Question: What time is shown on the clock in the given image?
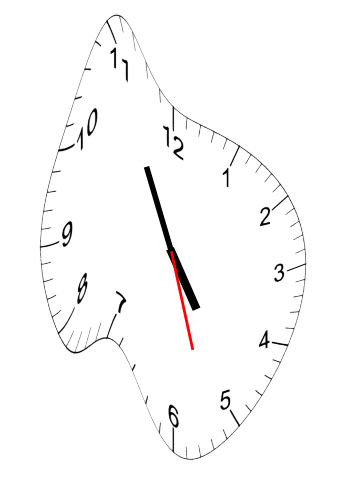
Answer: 04:55:27